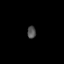
Tissue: prostate
Cell type: T cells
Senescence score: 0.3235
Nuclear area (px): 102
Mean DAPI intensity: 81.598